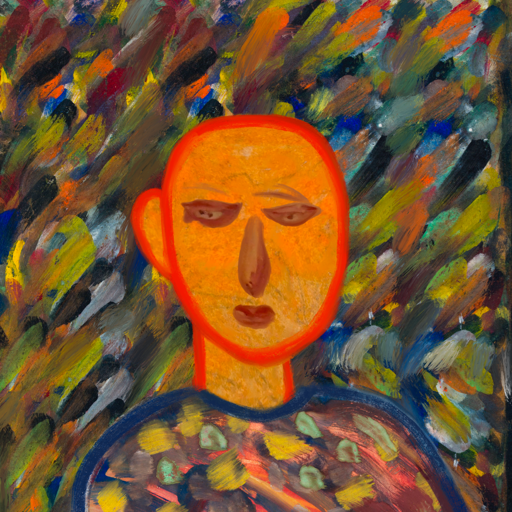
Background: An_Impression, Head And Neck Front: Sisters, Face Front: Pious_Lady, Bust: Mother_And_Son_Mother, Hair Front: Blank, Head Accessory: Blank, Second Necklace: Blank, Necklace: Blank, Baby: Blank